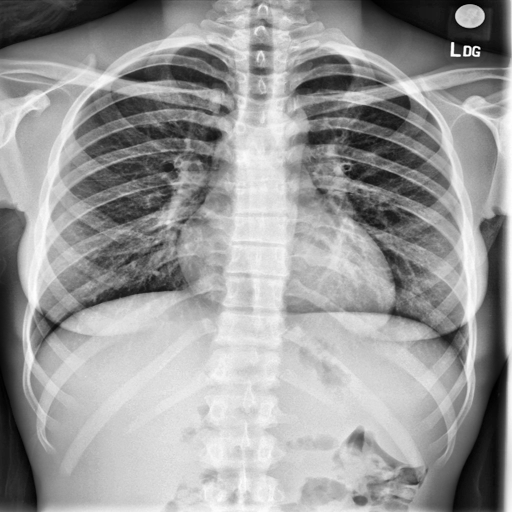
Finding: NORMAL